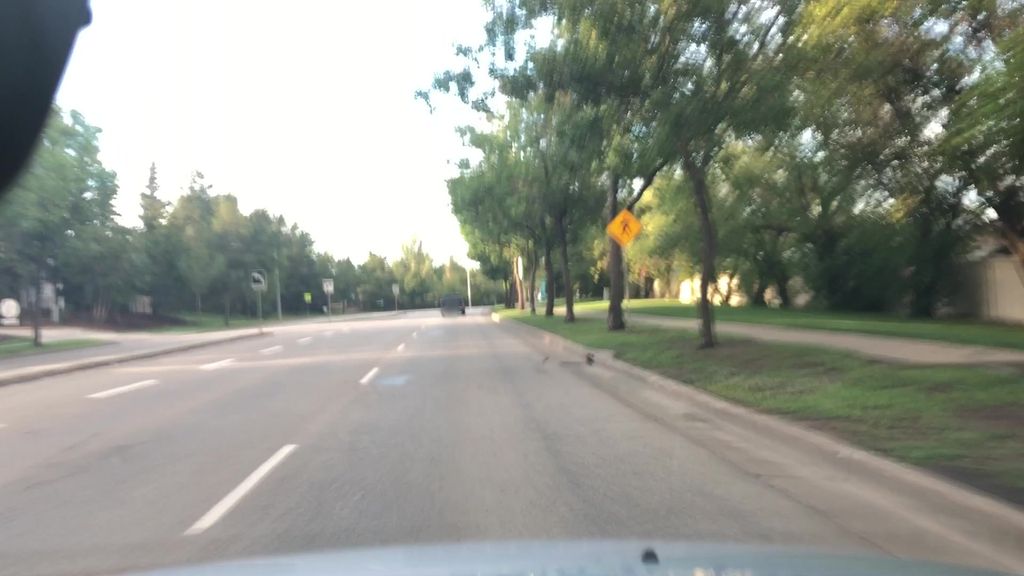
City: edmonton